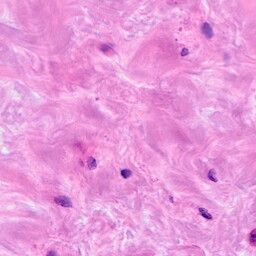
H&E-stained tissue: Breast